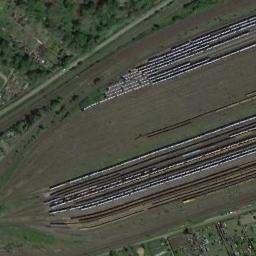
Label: railway